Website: walmart
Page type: customer-info-address
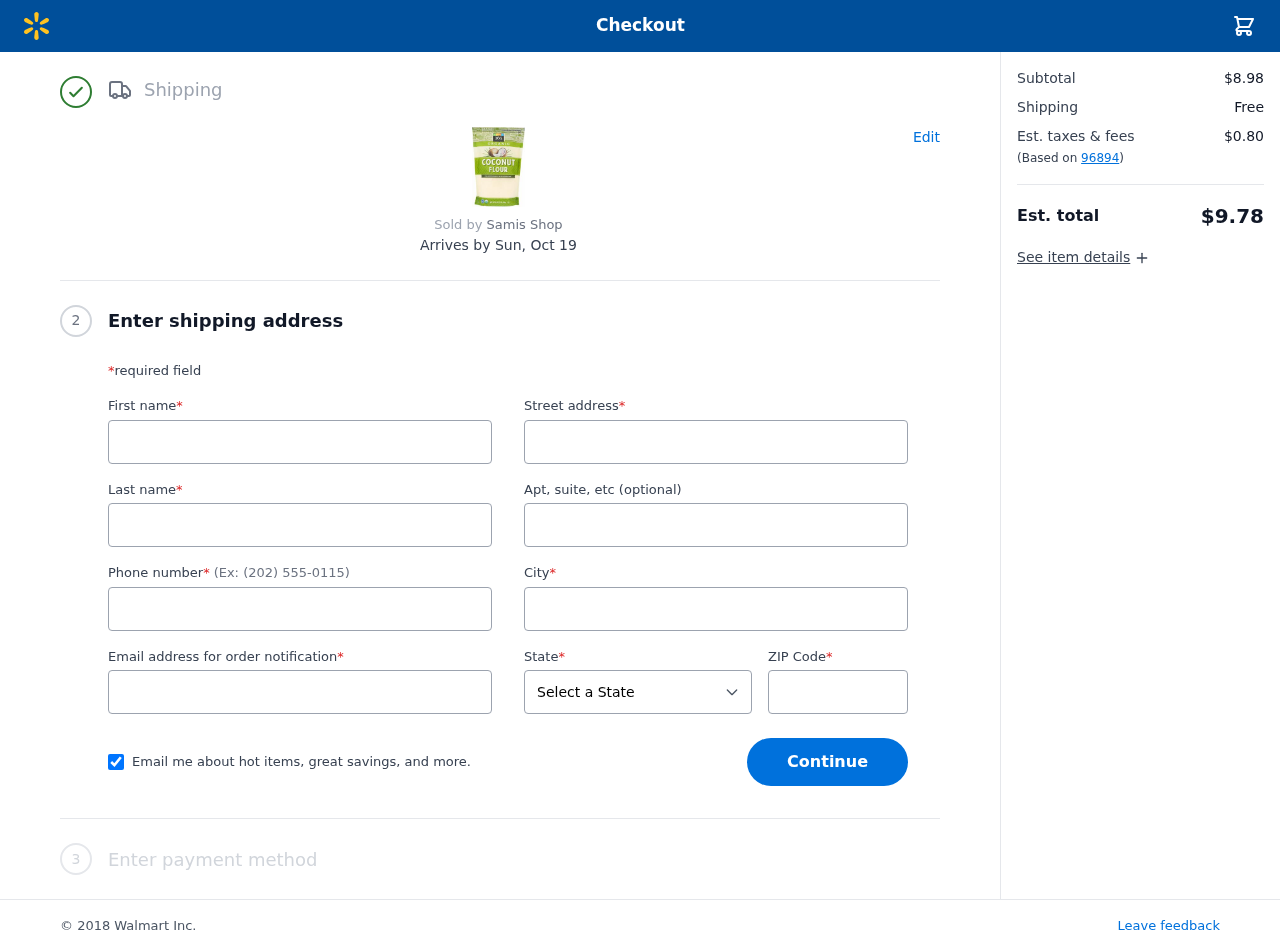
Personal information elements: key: PII_CITY
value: Elizabethbury
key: PII_EMAIL
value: marybarker@yahoo.com
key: PII_FIRSTNAME
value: Mary
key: PII_LASTNAME
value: Barker
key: PII_PHONE
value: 6909784773
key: PII_POSTCODE
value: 96894
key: PII_STATE
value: Florida
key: PII_STREET
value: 2788 Goodwin Lock
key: PII_STREET2
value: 5106 Williams Ports Apt. 485
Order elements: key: ORDER_DELIVERY_DATE
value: Sun, Oct 19
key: ORDER_SUBTOTAL
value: $8.98
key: ORDER_SHIPPING_COST
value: Free
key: ORDER_TAX
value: $0.80
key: ORDER_TOTAL
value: $9.78